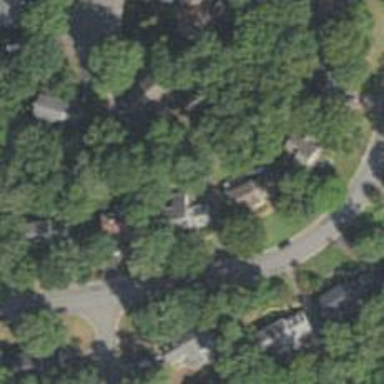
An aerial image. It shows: Driveway.